Interaction volume radius: 5 \u00c5
Interaction volume height: 10 \u00c5
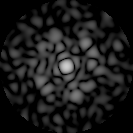
Disorder parameter: 0.8343